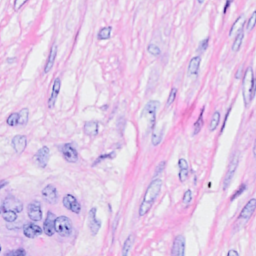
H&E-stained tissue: Breast